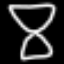
Label: hourglass